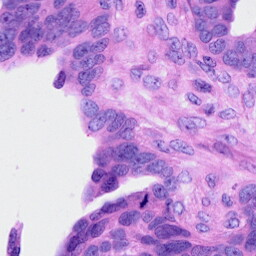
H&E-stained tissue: Ovarian